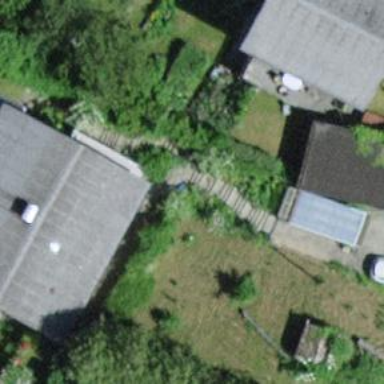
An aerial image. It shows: Road with steps.